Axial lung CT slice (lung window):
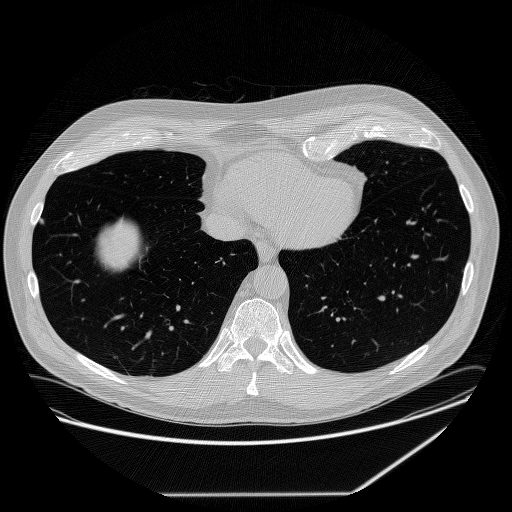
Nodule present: yes
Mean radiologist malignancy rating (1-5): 2